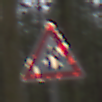
Verkehrszeichen: EinseitigVerengteFahrbahnRechts
Umgebung: Outdoor, Nature
Tageszeit: Midday
Wetter: Overcast
Licht: Natural
Jahreszeit: NotSpecified
Kontrast: LowContrast